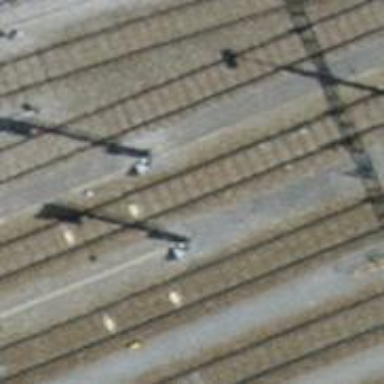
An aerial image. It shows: Railway signal.